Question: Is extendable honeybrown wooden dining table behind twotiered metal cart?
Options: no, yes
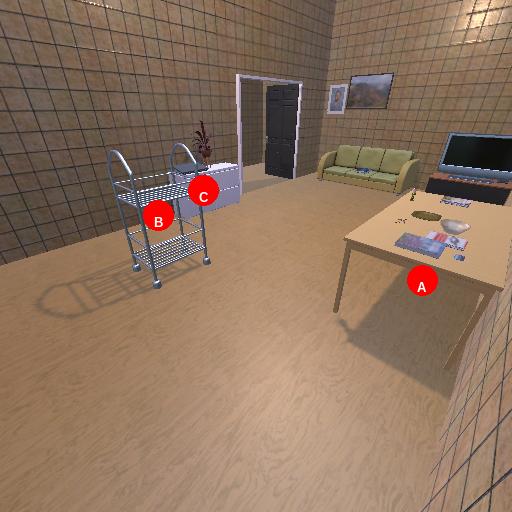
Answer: no